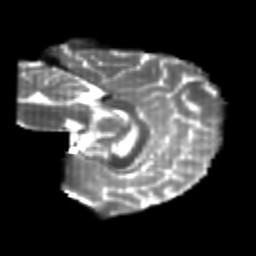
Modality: T2w
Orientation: sagittal
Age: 24
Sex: female
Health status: healthy
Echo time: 0.074 s